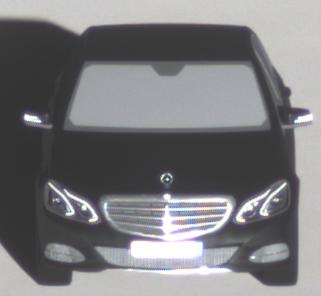
Make: Mercedes-Benz
Model: E 200
Detailed model: E-Class (212) Limousine
Model produced from: 2013/04
Model produced until: 2015/10
Doors: 4
Color: black
Road condition: dry road
Daytime: sunrise or sunset
Contrast: high contrast